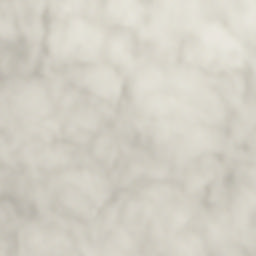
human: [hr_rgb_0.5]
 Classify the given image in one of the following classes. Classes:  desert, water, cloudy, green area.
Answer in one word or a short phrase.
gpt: cloudy